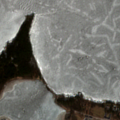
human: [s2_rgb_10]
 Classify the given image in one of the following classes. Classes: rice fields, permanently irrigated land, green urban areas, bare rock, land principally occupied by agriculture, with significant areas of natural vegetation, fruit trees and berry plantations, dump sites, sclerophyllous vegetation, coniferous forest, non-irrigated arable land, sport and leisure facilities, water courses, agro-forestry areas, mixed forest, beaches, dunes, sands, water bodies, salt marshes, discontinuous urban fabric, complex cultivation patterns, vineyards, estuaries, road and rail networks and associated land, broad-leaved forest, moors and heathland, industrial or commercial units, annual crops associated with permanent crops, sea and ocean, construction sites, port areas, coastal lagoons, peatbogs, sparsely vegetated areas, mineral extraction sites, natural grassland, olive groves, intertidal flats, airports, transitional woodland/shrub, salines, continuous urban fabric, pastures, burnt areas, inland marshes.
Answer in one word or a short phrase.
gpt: discontinuous urban fabric, coniferous forest, mixed forest, water bodies